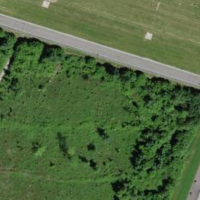
EUNIS habitat code: 44
Species observed at this site:
Trifolium repens